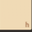
Piece: xx